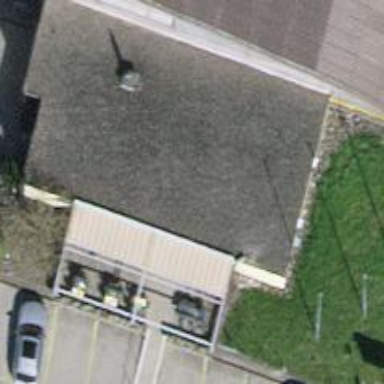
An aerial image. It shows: Restaurant.